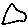
Label: triangle